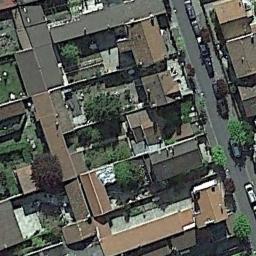
Label: residential